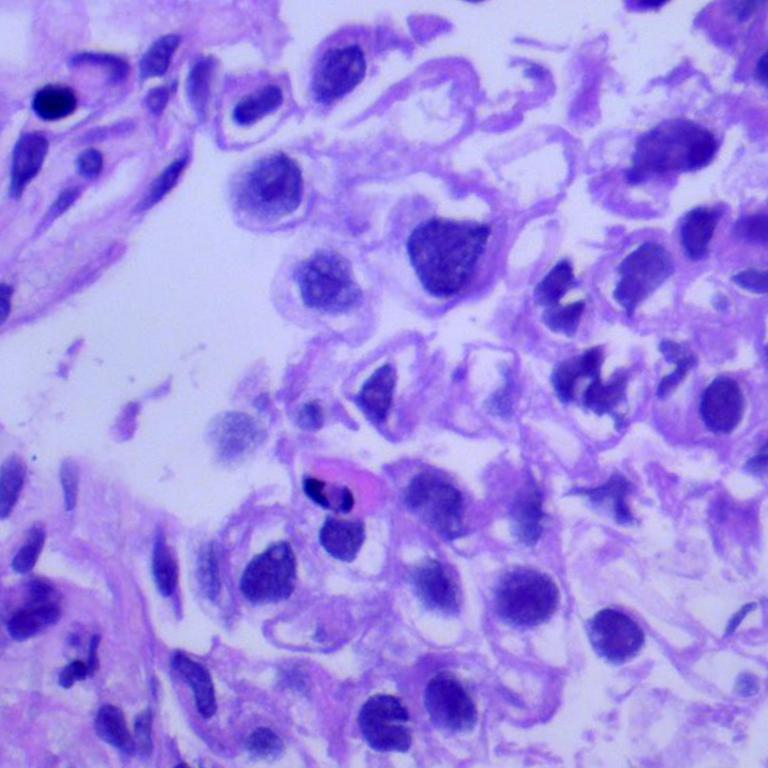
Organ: lung
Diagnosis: adenocarcinomas